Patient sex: F
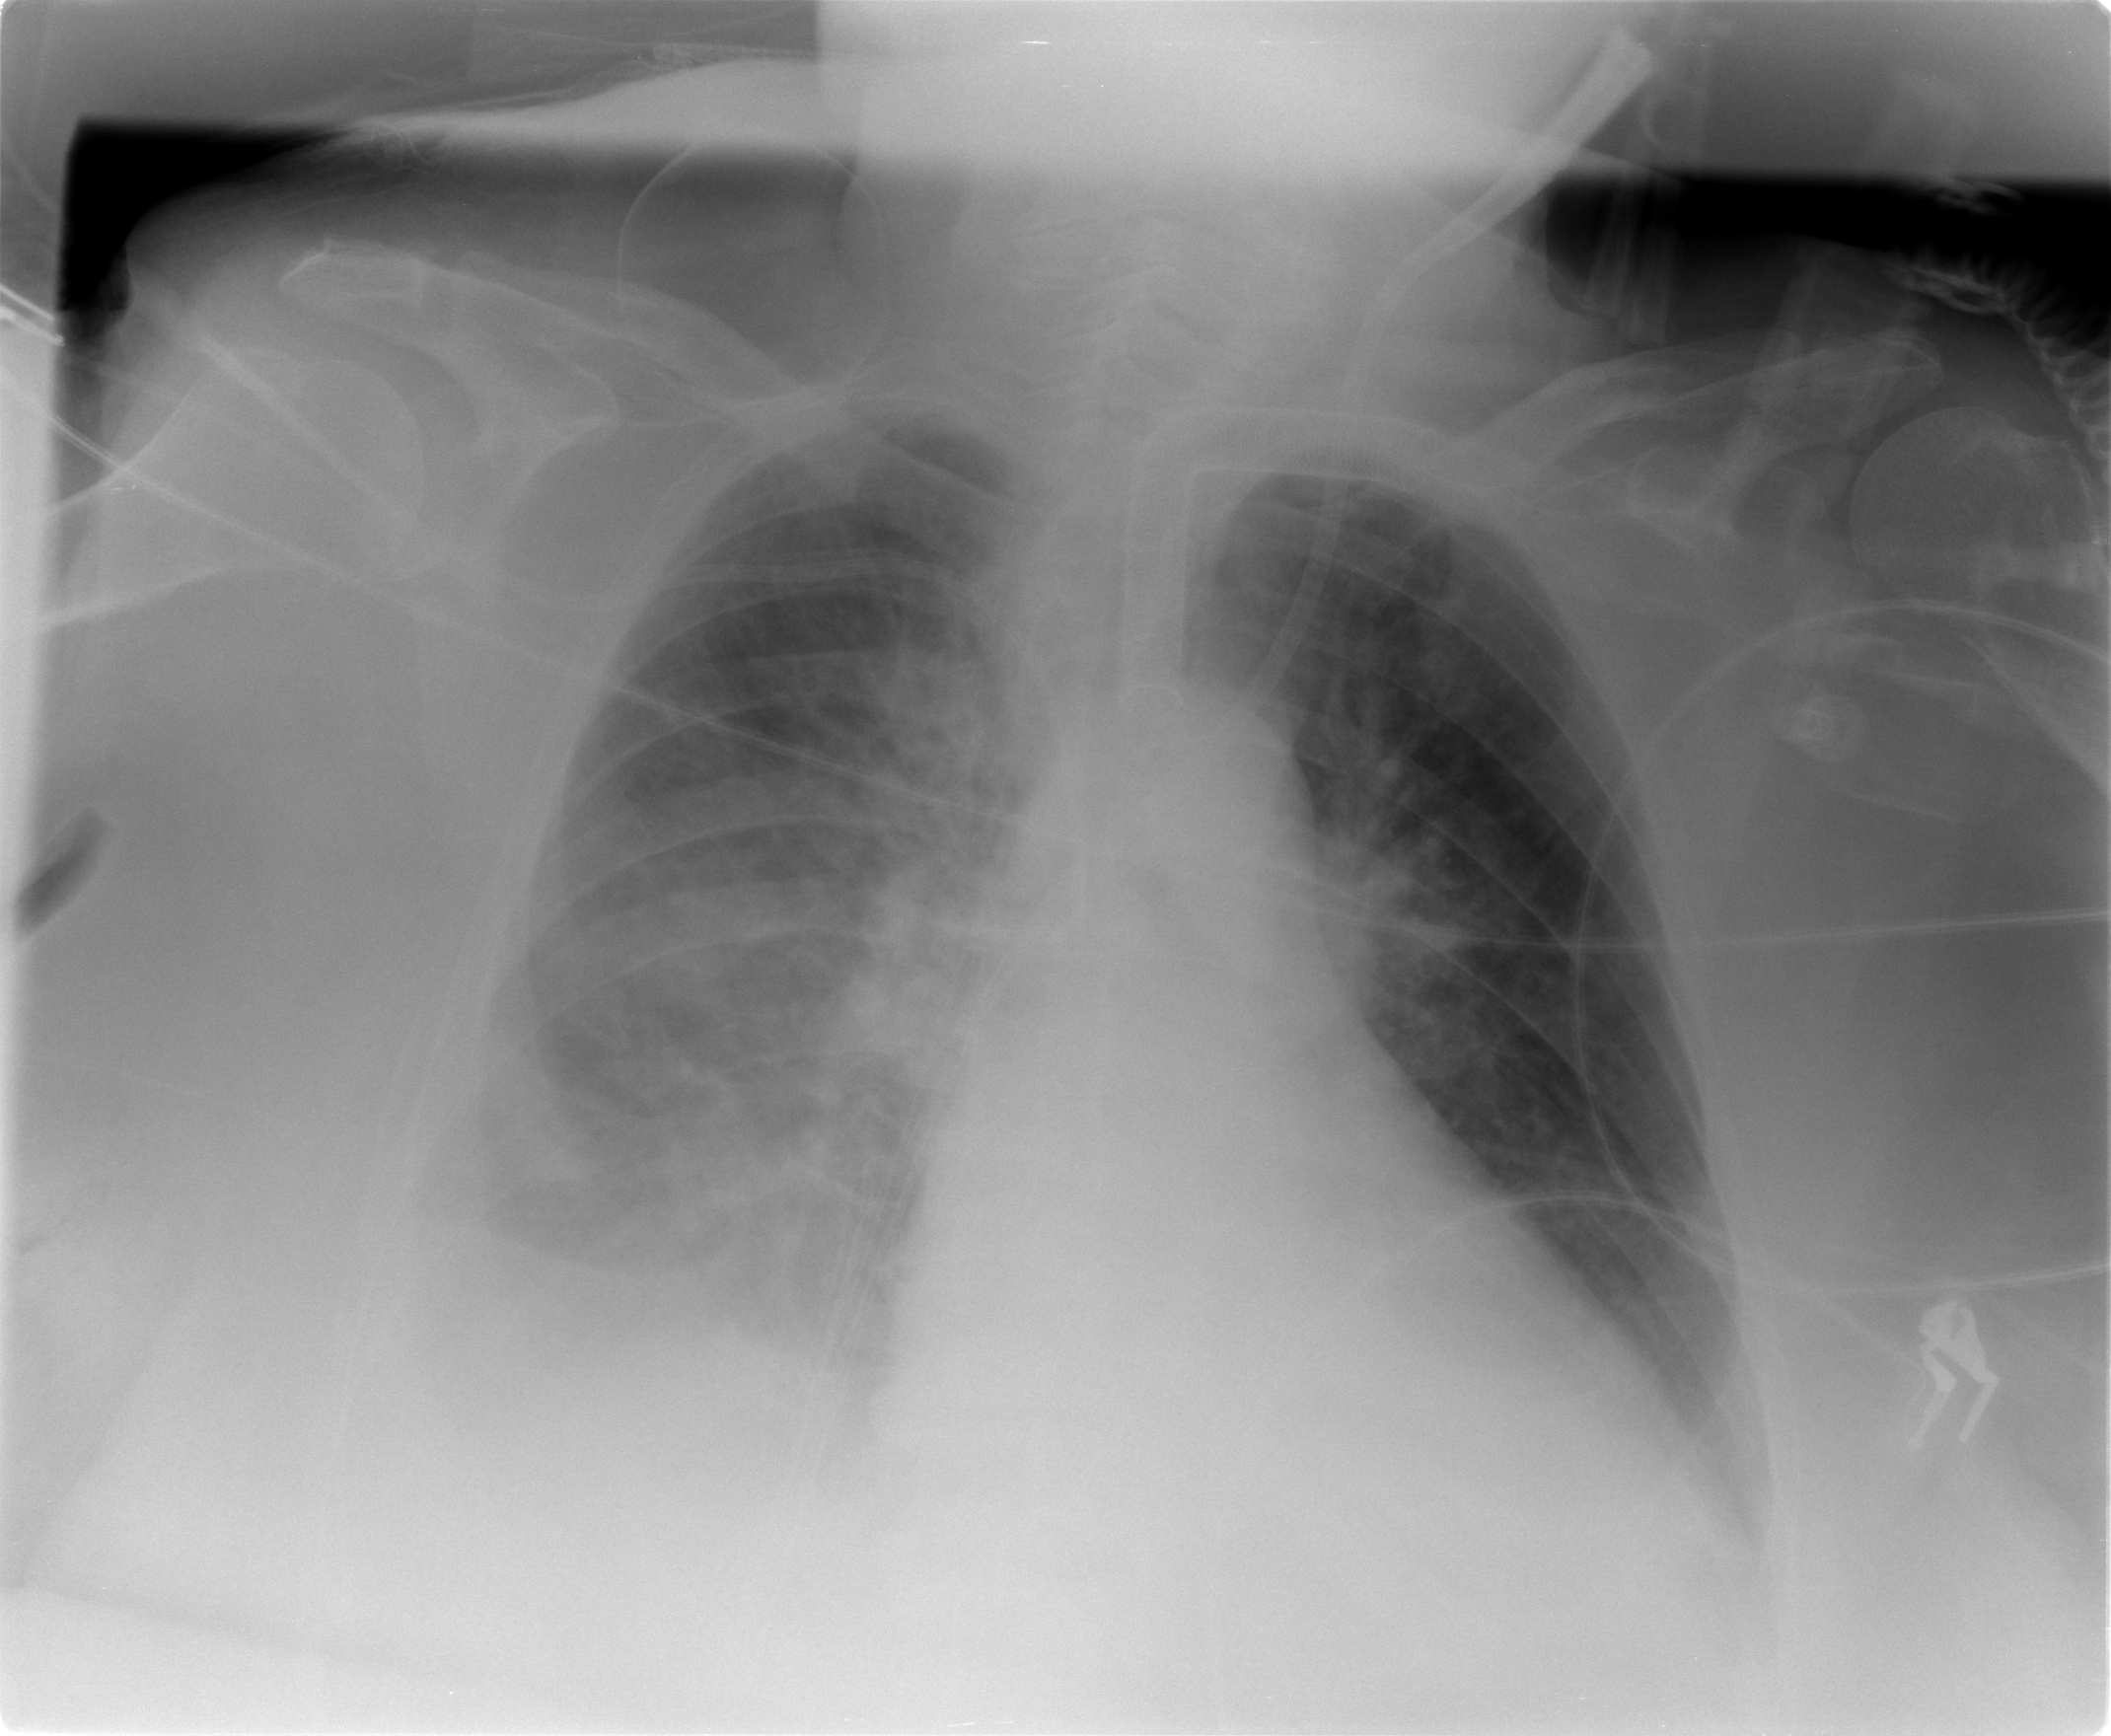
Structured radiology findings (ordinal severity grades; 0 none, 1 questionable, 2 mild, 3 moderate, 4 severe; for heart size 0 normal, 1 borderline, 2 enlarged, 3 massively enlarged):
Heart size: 1
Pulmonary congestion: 2
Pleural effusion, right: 3
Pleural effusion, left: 2
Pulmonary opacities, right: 2
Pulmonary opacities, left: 0
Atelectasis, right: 2
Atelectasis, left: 2